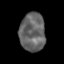
Tissue: skin
Cell type: Epithelial cells
Senescence score: 0.2787
Nuclear area (px): 959
Mean DAPI intensity: 101.724